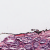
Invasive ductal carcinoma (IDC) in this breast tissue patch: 0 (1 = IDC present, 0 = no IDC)